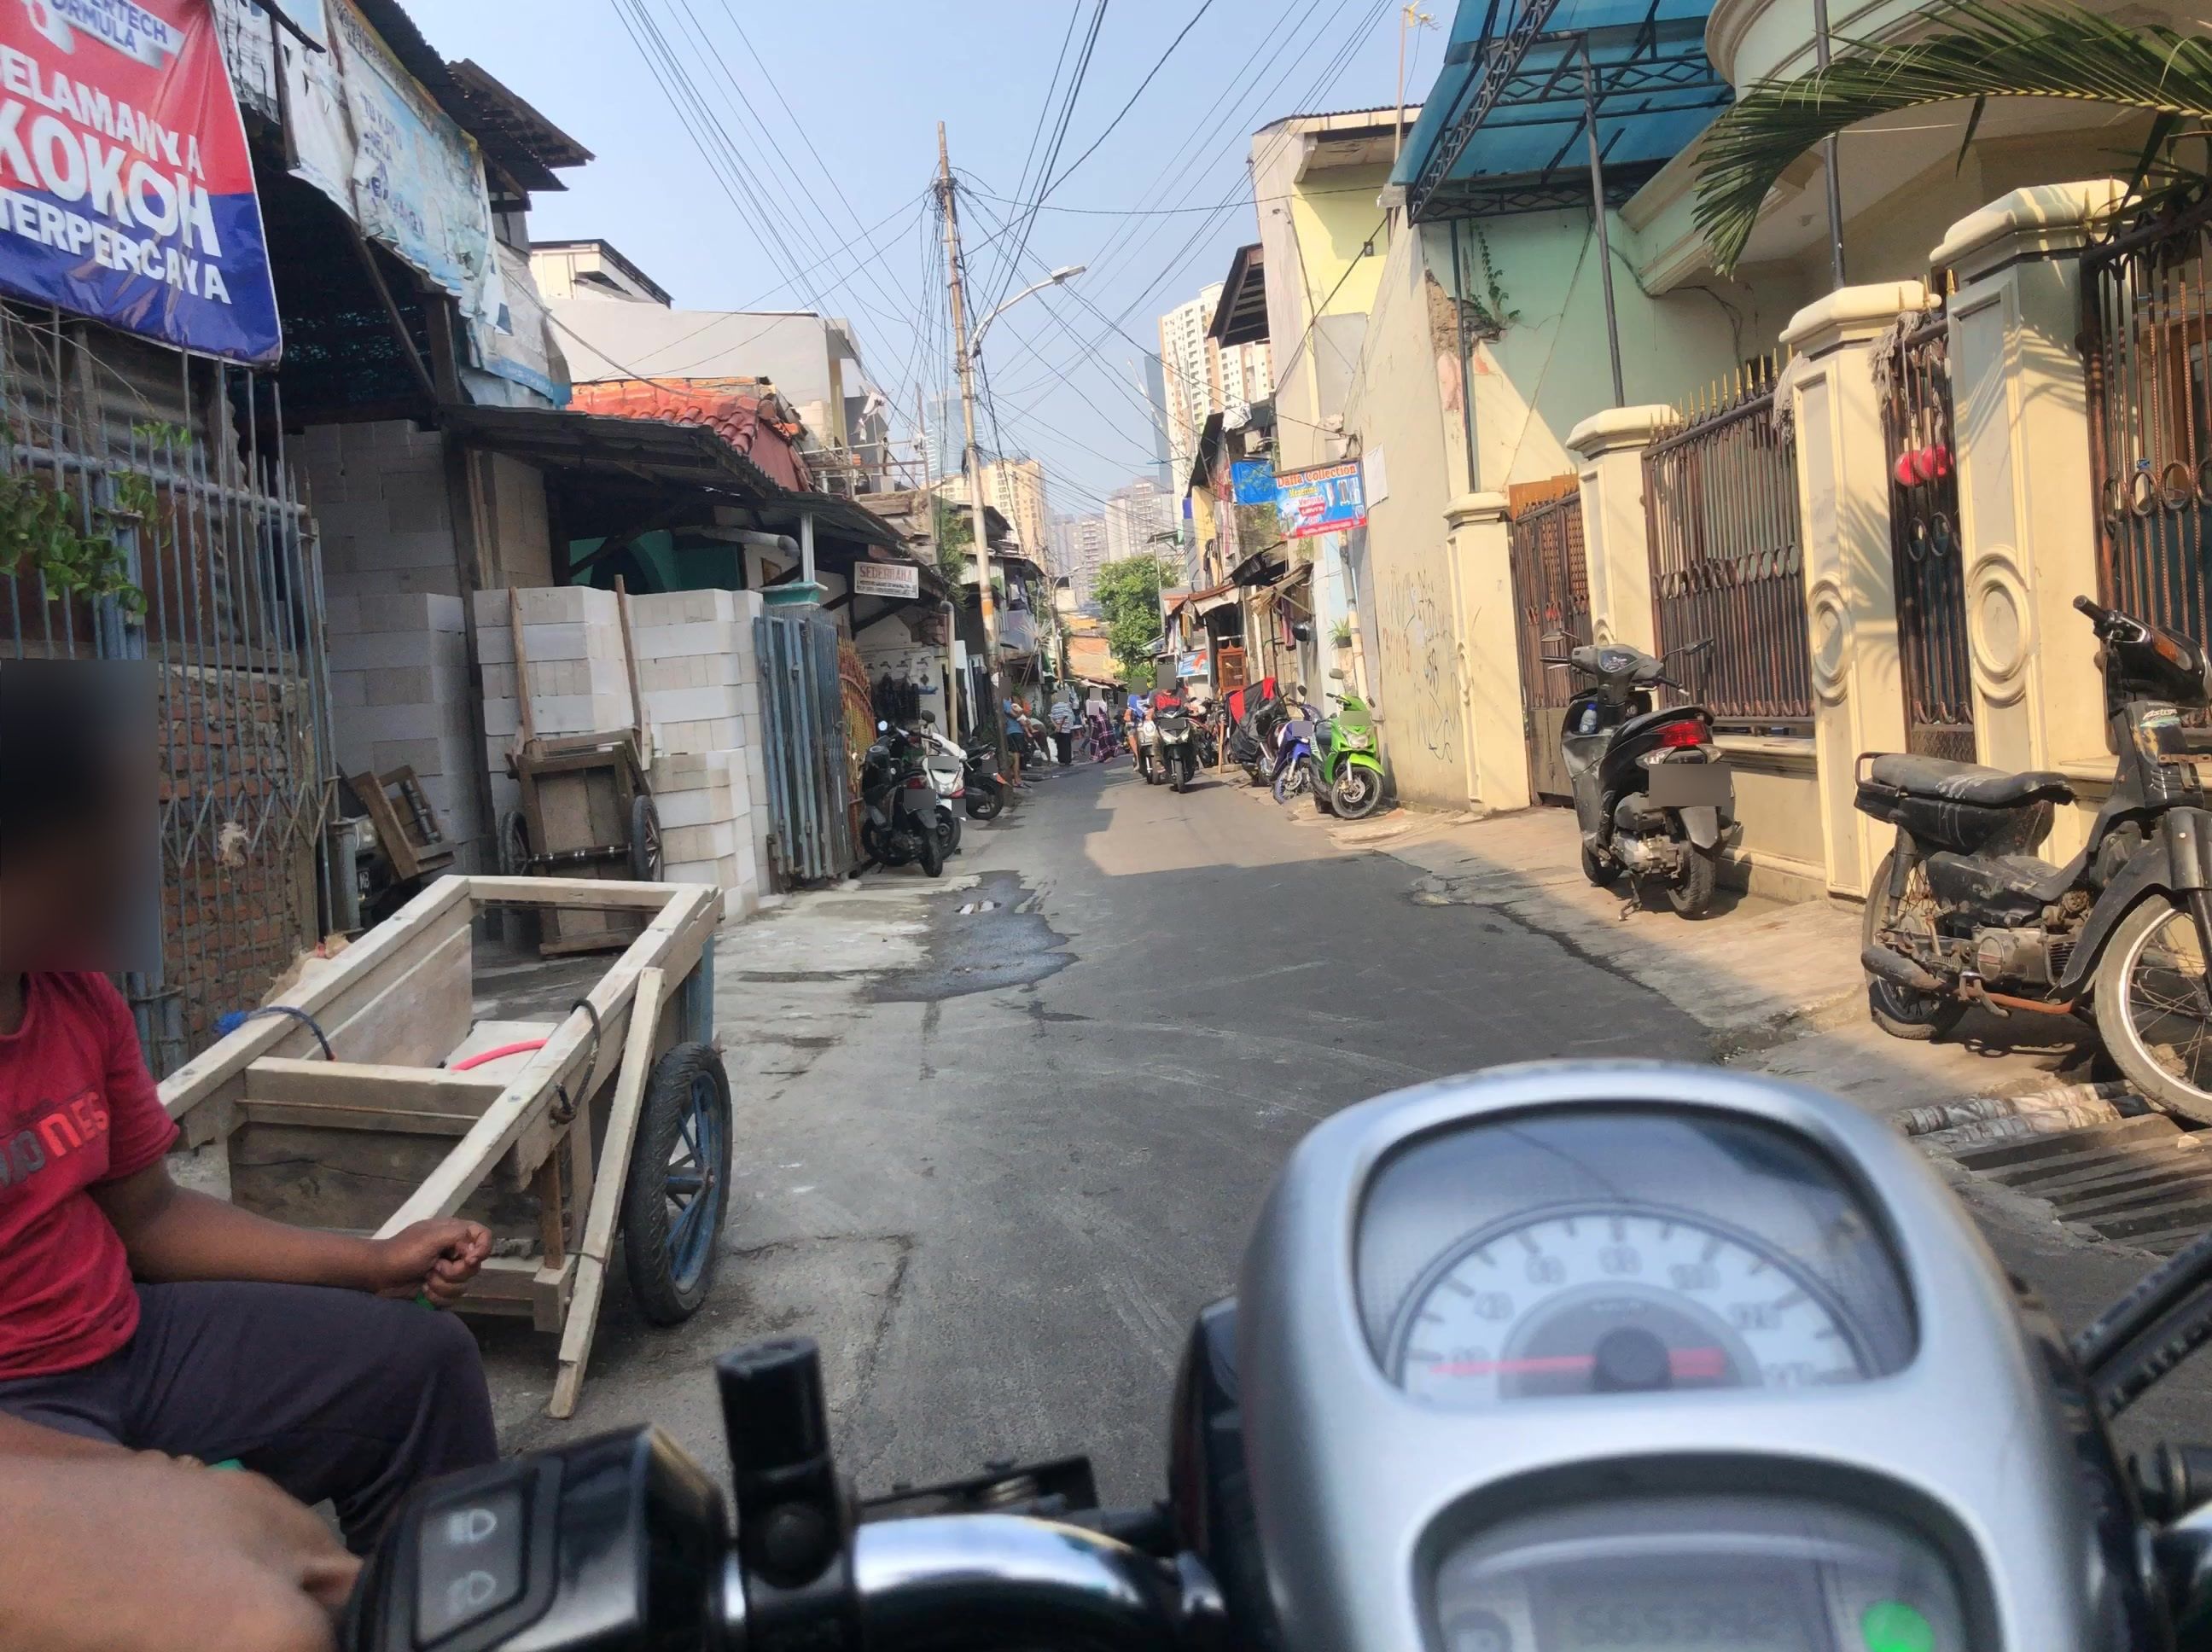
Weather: clear
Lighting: day
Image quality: good
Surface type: walking surface
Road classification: residential
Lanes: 1
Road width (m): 3
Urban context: urban centre
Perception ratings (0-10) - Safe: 6.28, Lively: 6.6, Beautiful: 2.92, Boring: 2.28, Depressing: 3.09, Wealthy: 2.12